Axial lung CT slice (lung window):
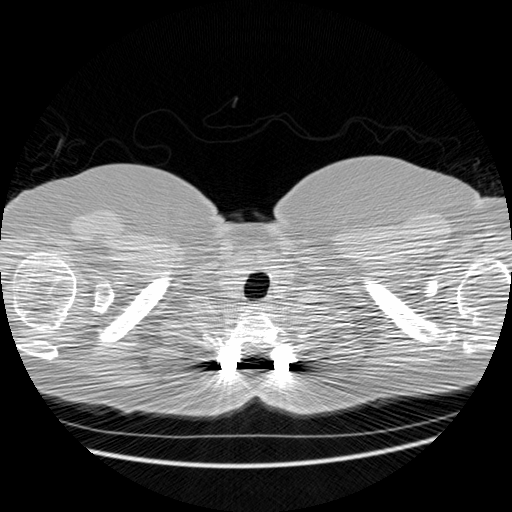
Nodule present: no